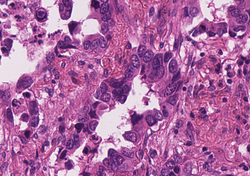
Tumor epithelial tissue: yes
Tumor-associated stroma tissue: yes
Normal tissue: no